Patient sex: M
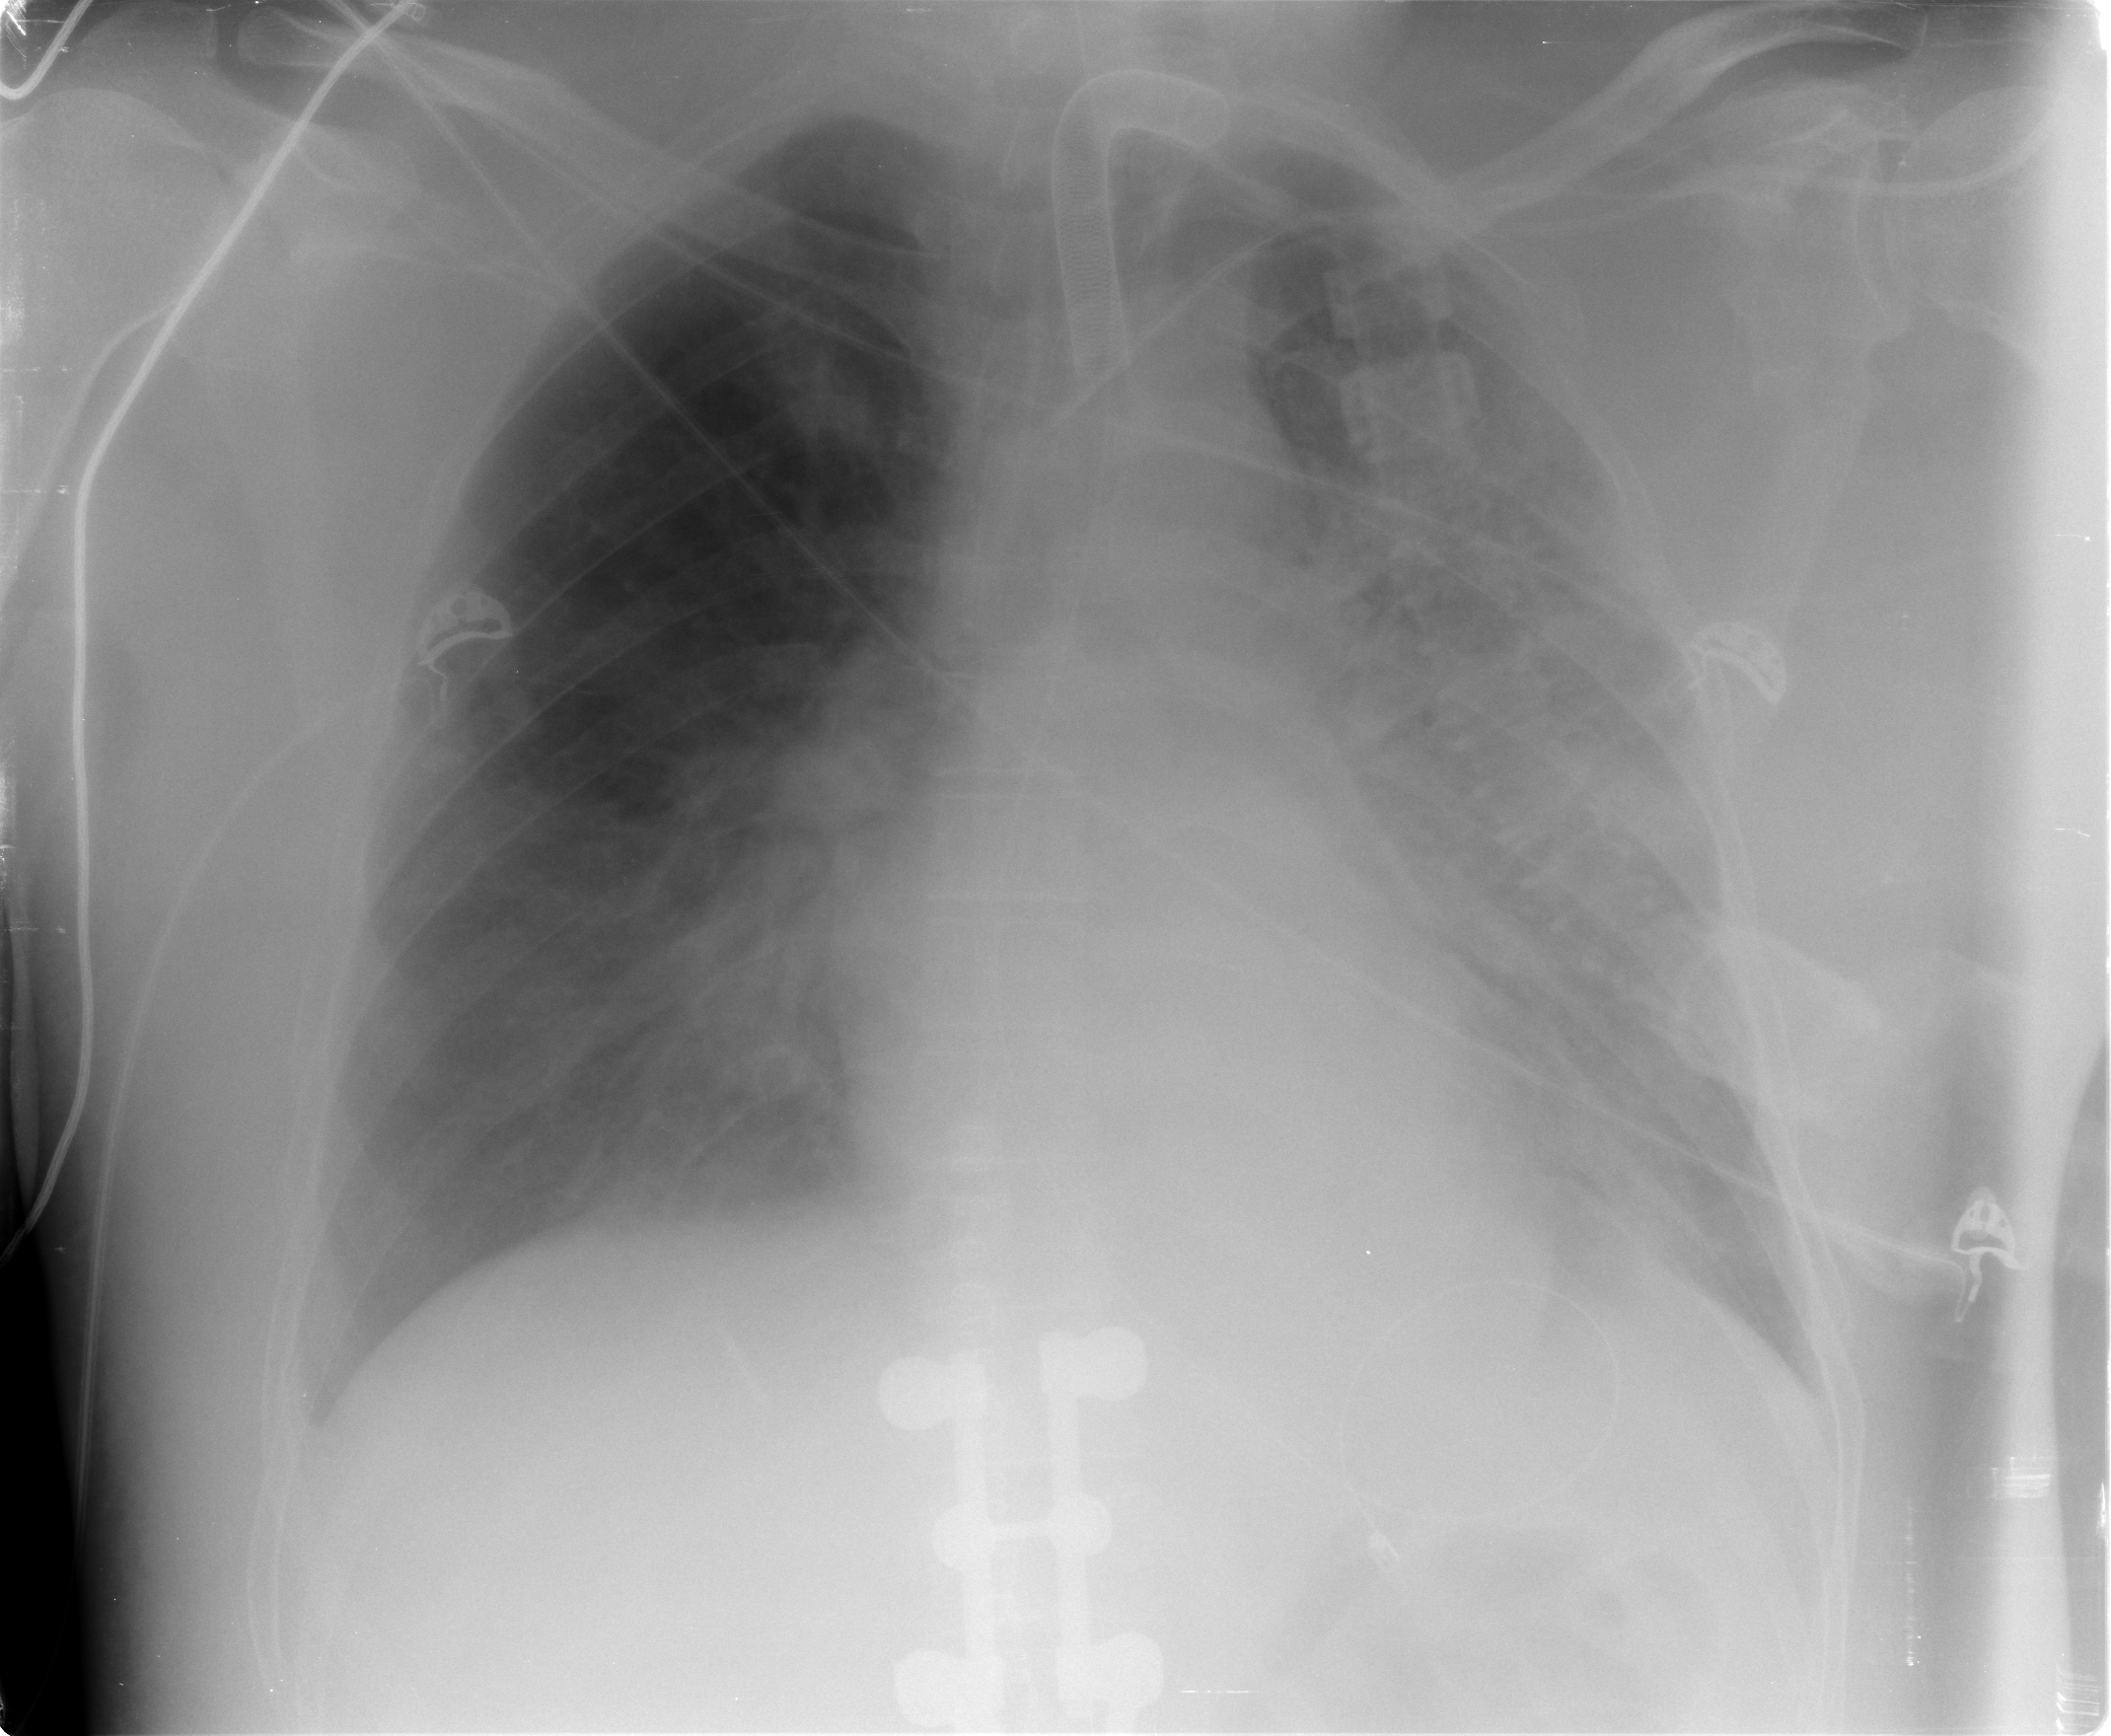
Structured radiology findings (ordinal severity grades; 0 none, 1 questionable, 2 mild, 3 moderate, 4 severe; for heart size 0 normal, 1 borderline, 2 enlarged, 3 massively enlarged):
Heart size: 0
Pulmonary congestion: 3
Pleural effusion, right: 2
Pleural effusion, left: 3
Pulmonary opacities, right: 2
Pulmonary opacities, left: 3
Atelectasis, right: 2
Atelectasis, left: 2